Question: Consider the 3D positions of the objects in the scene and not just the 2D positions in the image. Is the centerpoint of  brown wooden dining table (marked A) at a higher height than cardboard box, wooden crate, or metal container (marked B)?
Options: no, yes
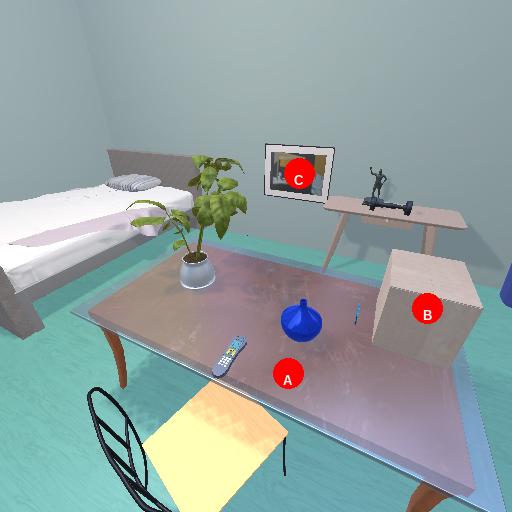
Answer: no